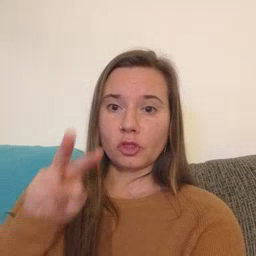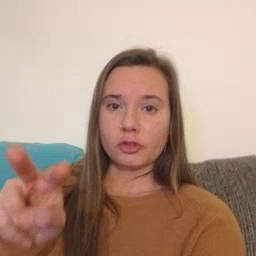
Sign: look